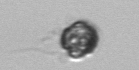
Label: Dinophyceae